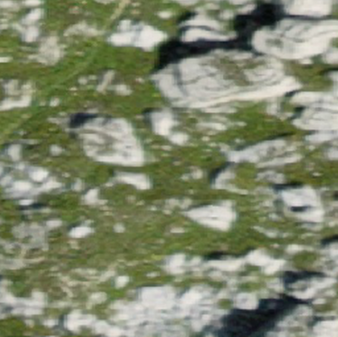
Label: bouldering_area